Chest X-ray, PA view. Patient: 52 years old, sex F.
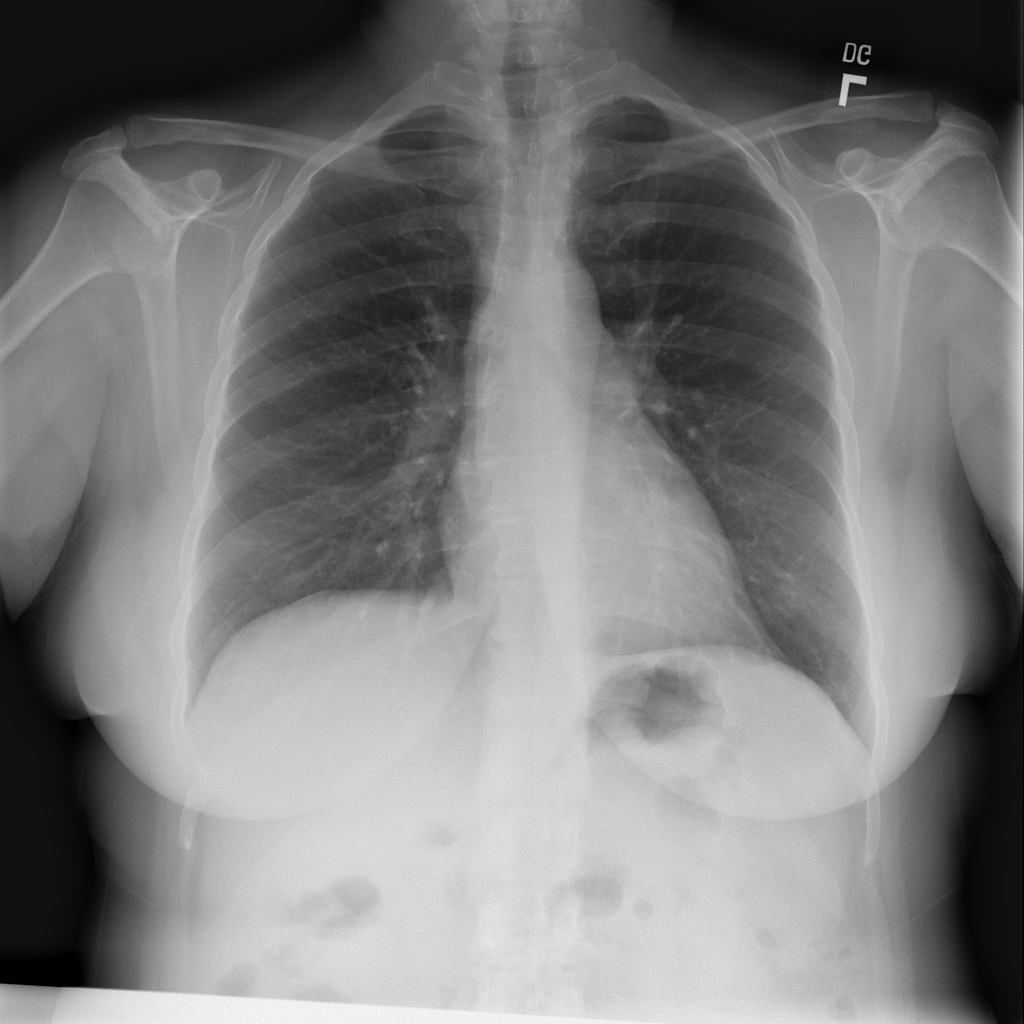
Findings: No Finding